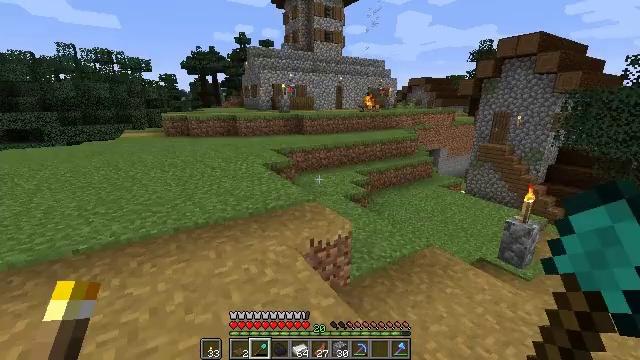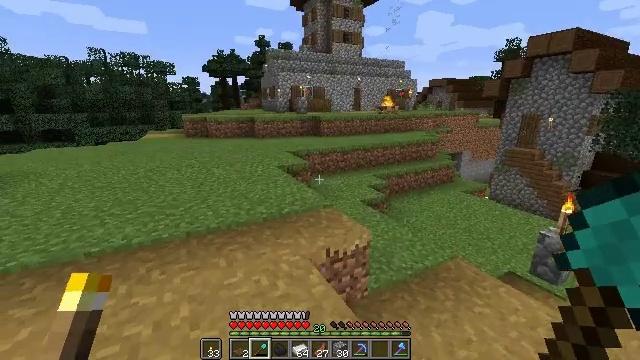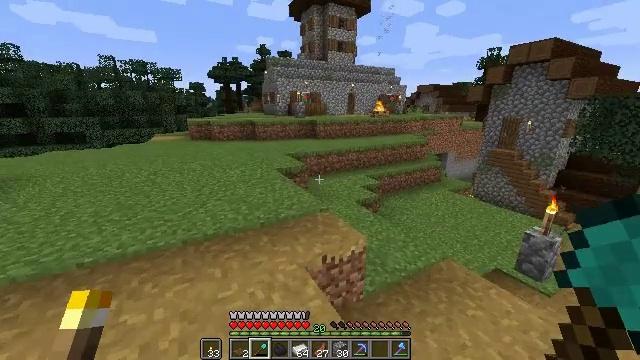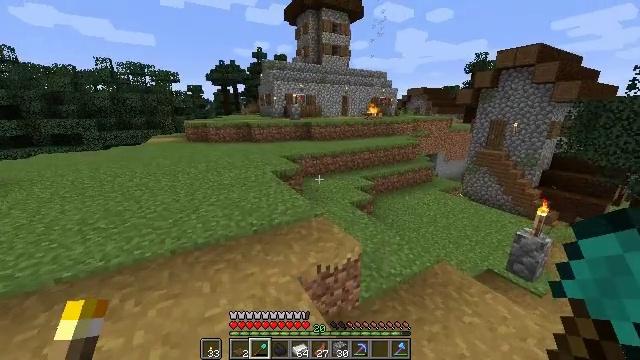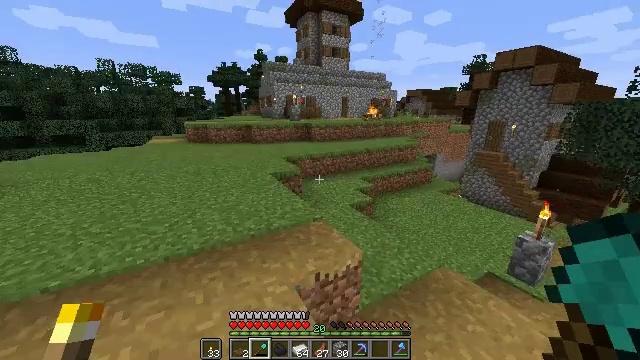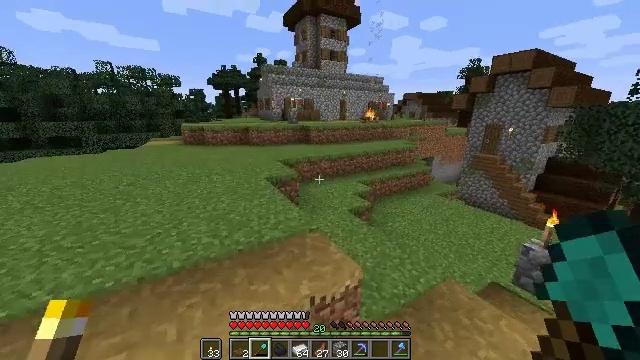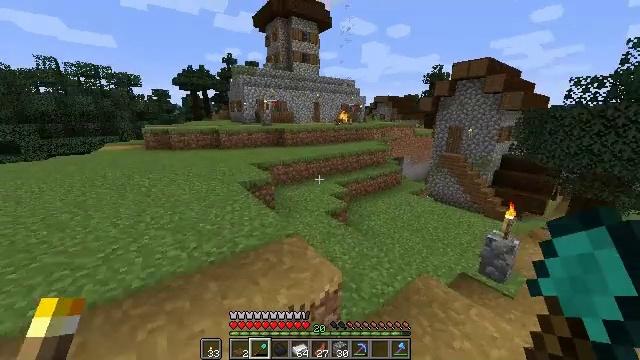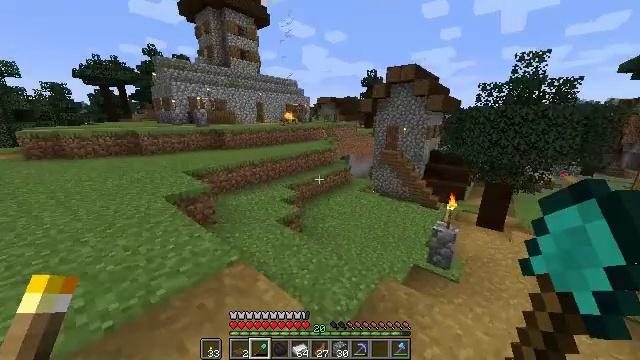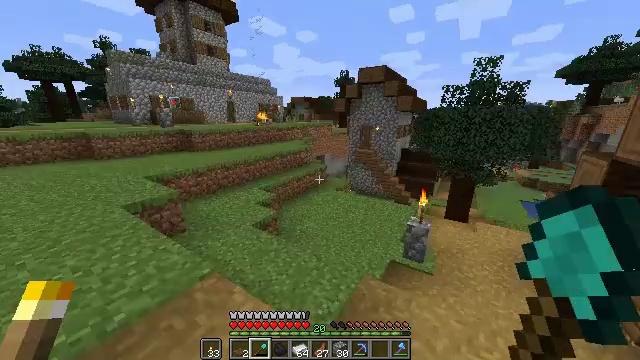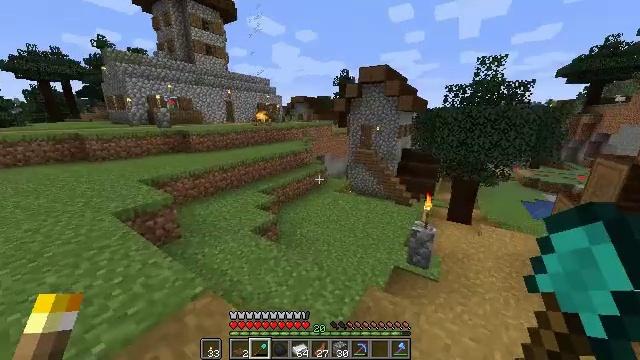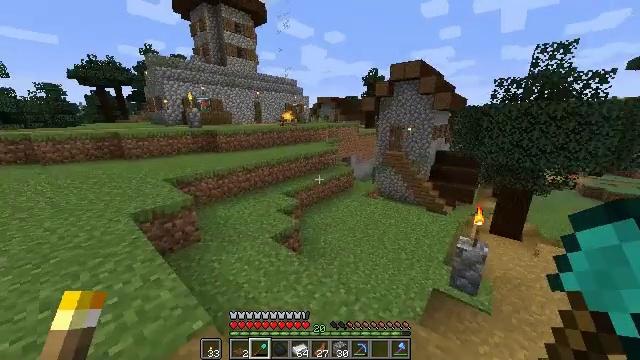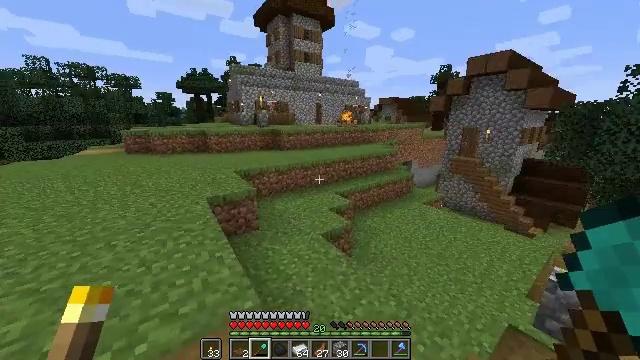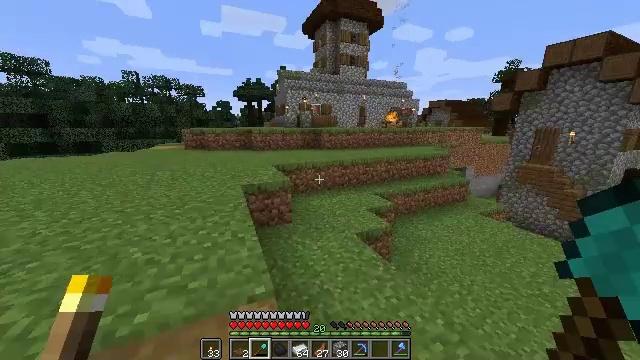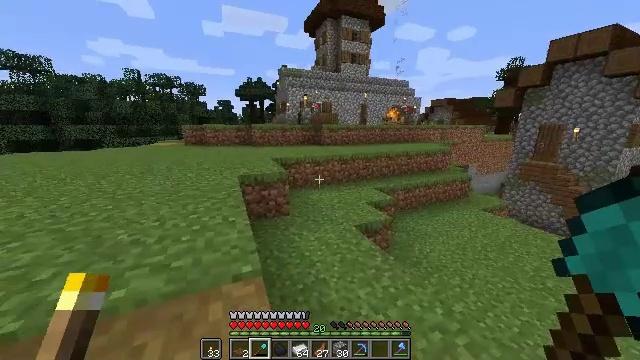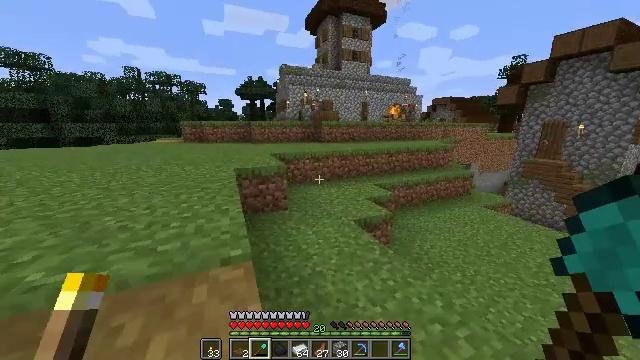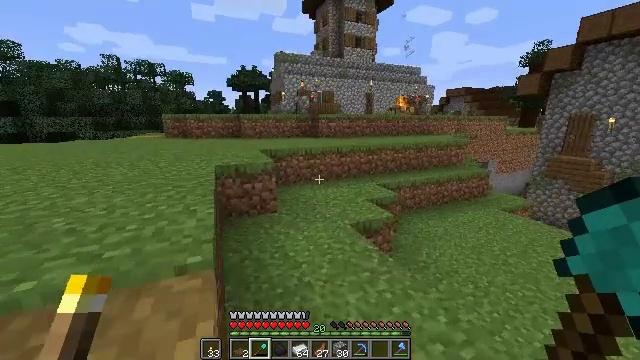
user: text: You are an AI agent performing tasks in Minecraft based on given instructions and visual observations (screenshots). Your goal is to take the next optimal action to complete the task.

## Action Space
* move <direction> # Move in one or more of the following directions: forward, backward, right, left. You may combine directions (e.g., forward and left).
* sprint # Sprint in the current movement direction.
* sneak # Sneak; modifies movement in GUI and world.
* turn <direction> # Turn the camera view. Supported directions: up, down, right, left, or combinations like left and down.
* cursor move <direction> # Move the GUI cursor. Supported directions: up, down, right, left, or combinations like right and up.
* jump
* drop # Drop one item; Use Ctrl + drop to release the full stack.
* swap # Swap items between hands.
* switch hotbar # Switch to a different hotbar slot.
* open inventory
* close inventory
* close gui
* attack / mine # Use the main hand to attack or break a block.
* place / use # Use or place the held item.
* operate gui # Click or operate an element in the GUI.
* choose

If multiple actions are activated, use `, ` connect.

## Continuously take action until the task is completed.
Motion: motion action
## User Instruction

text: Make a light gray carpet with wool.
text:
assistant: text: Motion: move forward, sprint, turn left
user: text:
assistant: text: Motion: move forward, sprint
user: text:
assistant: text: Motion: move forward, sprint, turn right
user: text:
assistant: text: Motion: move forward
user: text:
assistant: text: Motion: move forward
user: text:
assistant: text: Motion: move forward, turn right
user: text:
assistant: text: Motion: move forward, sprint, turn right
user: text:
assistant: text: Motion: move forward, sprint, turn right
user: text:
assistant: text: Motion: move forward, sprint
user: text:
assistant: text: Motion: move forward, turn left
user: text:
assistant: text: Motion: move forward, turn left
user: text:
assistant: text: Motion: move forward, sprint, turn left and up
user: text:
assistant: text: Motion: move forward, sprint
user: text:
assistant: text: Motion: move forward
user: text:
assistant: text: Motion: move forward, jump
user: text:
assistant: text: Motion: move forward, jump
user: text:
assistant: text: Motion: move forward, jump
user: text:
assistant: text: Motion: move forward, jump
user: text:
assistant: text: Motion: move forward, jump
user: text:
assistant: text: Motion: move forward, turn right, jump
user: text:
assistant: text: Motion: move forward, jump
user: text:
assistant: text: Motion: move forward, jump
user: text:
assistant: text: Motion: move forward, jump
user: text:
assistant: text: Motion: move forward, sprint, turn left, jump
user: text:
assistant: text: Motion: move forward, sprint, turn left, jump
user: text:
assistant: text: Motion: move forward, sprint, jump
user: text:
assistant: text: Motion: move forward, jump
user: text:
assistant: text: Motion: move forward, jump
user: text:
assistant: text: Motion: move forward, jump
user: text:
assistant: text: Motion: move forward, jump